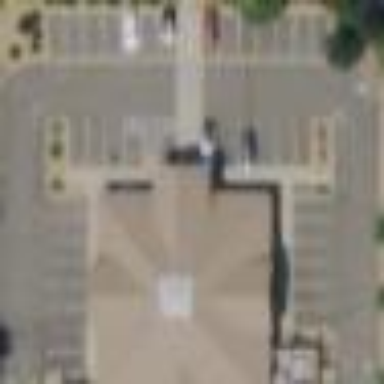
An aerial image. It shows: Parking area designated for customers with surface parking.